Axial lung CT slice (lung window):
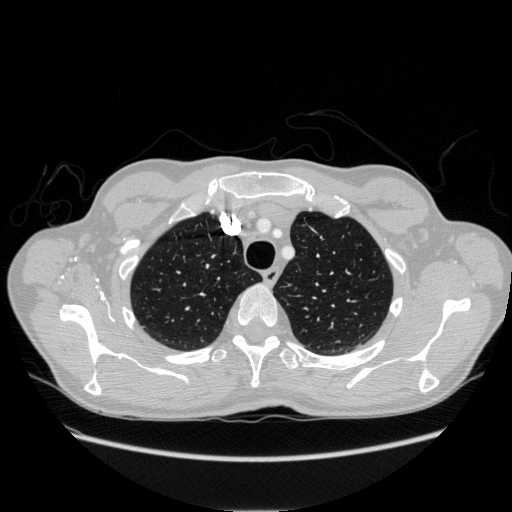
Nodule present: no